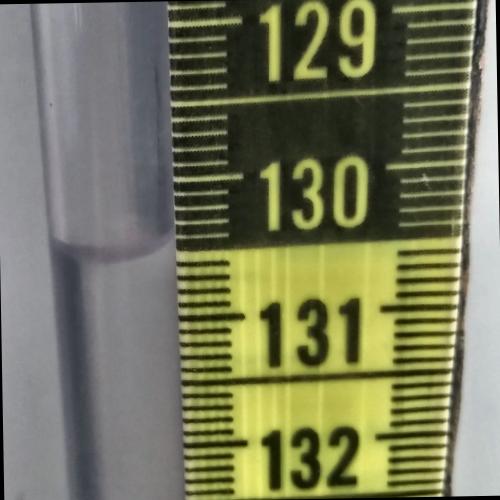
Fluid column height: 130.5 cm